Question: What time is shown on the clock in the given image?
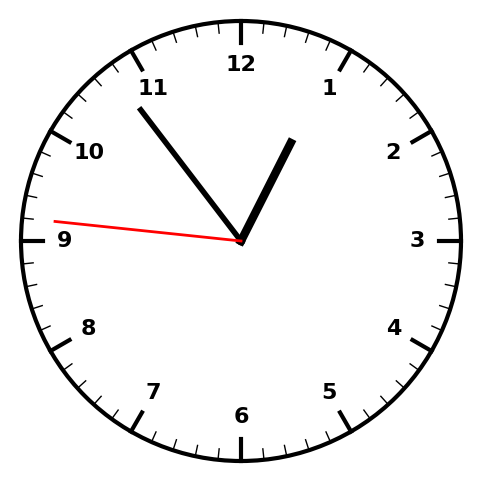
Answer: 12:53:46